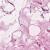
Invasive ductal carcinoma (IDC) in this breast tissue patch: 0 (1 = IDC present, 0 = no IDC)